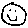
Label: smiley face